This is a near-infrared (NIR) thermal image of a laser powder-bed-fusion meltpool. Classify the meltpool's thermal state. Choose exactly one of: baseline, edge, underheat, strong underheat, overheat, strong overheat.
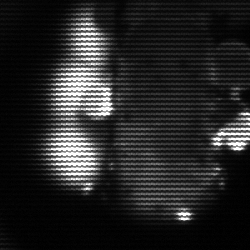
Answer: strong underheat